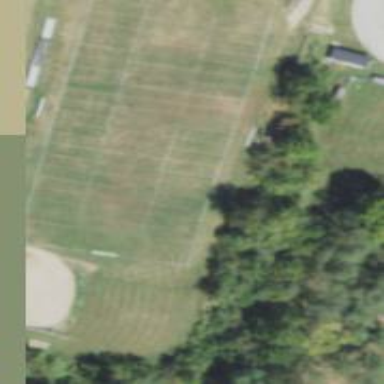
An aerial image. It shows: Pitch for American football.